【题型】解答题　【知识点】函数　【难度】medium
已知定义域为 $\mathbf{R}$ 的函数 $y = f(x)$ 的解析式为 $f(x) = 4\sin x\cos\left(x + \frac{\pi}{3}\right) + \sqrt{3}$.

(1) 求函数 $y = f(x)$ 的最小正周期；

(2) 已知方程 $f(x) = a$ 在区间 $\left[-\frac{\pi}{4}, \frac{\pi}{6}\right]$ 有两个不同的实数解，求实数 $a$ 的取值范围；

(3) 将函数 $y = f(x)$ 的图象上所有点的横坐标变为原来的 $\frac{2}{3}$，纵坐标不变，再将所得函数图象向右平移 $\frac{\pi}{18}$ 个单位长度，得到函数 $y = g(x)$ 的图象. 函数 $y = h(x)$ 的解析式为 $h(x) = mf(x) - m, \ x \in \mathbf{R}$，若对任意的 $x_1 \in \left[0, \frac{\pi}{3}\right]$，总存在 $x_2 \in \left[\frac{\pi}{6}, \frac{\pi}{3}\right]$，使得 $g(x_1) = h(x_2)$ 成立，求实数 $m$ 的取值范围.
【解答】
【答案】 (1) $\pi$

(2) $[\sqrt{3}, 2)$

(3) $(-\infty, -2] \cup [\sqrt{3} + 1, +\infty)$

【分析】 （1）先利用两角和的正弦、余弦公式和二倍角公式化简 $f(x)$，再根据正弦函数的周期公式求解即可；

（2）根据（1）中解析式画出大致图象，根据图象求解即可；

（3）利用函数的平移变换求出 $g(x)$，按 $m$ 的正负分情况讨论 $h(x)$ 的取值范围，结合题意利用集合的包含关系列式求解即可.

【详解】 （1）由题意可得 $f(x) = 4\sin x\cos\left(x + \frac{\pi}{3}\right) + \sqrt{3}$

$= 4\sin x\left(\cos x\cos\frac{\pi}{3} - \sin x\sin\frac{\pi}{3}\right) + \sqrt{3} = 2\sin x\cos x - 2\sqrt{3}\sin^2 x + \sqrt{3}$

$= \sin 2x + \sqrt{3}\cos 2x = 2\sin\left(2x + \frac{\pi}{3}\right)$，

所以 $T = \frac{2\pi}{2} = \pi$.

（2）由（1）可知，当 $x \in \left[-\frac{\pi}{4}, \frac{\pi}{6}\right]$ 时，$2x + \frac{\pi}{3} \in \left[-\frac{\pi}{6}, \frac{2\pi}{3}\right]$，

方程 $f(x) = a$ 有两个不同的解，由正弦函数的图象可知 $a \in [\sqrt{3}, 2)$.

（3）将函数 $y = f(x)$ 的图象上所有点的横坐标变为原来的 $\frac{2}{3}$，

可得 $y = 2\sin\left(\frac{3}{2} \cdot 2x + \frac{\pi}{3}\right) = 2\sin\left(3x + \frac{\pi}{3}\right)$，

纵坐标不变，再将所得函数图象向右平移 $\frac{\pi}{18}$ 个单位长度，
可得 $y = 2\sin\left[3\left(x - \frac{\pi}{18}\right) + \frac{\pi}{3}\right] = 2\sin\left(3x + \frac{\pi}{6}\right)$，即 $g(x) = 2\sin\left(3x + \frac{\pi}{6}\right)$，

当 $x_1 \in \left[0, \frac{\pi}{3}\right]$ 时，$3x_1 + \frac{\pi}{6} \in \left[\frac{\pi}{6}, \frac{7\pi}{6}\right]$，则 $g(x_1) \in [-1, 2]$，

当 $x_2 \in \left[\frac{\pi}{6}, \frac{\pi}{3}\right]$ 时，$2x_2 + \frac{\pi}{3} \in \left[\frac{2\pi}{3}, \pi\right]$，则 $f(x_2) \in [0, \sqrt{3}]$，

因为 $h(x) = mf(x) - m = m[f(x) - 1]$

{\textcircled{\raisebox{-0.2ex}{1}}} 当 $m > 0$ 时，$h(x) \in [-m, m(\sqrt{3} - 1)]$，

由题意可得 $[-1, 2] \subseteq [-m, m(\sqrt{3} - 1)]$，

则 $\begin{cases} -1 \ge -m \\ 2 \le m(\sqrt{3} - 1) \end{cases}$，解得 $\begin{cases} m \ge 1 \\ m \ge \sqrt{3} + 1 \end{cases}$，所以 $m \in [\sqrt{3} + 1, +\infty)$；

{\textcircled{\raisebox{-0.2ex}{2}}} 当 $m < 0$ 时，$h(x) \in [m(\sqrt{3} - 1), -m]$，

由题意可得 $[-1, 2] \subseteq [m(\sqrt{3} - 1), -m]$，

则 $\begin{cases} -1 \ge m(\sqrt{3} - 1) \\ 2 \le -m \end{cases}$，解得 $\begin{cases} m \le -\frac{\sqrt{3} + 1}{2} \\ m \le -2 \end{cases}$，所以 $m \in (-\infty, -2]$；

综上所述，$m \in (-\infty, -2] \cup [\sqrt{3} + 1, +\infty)$.
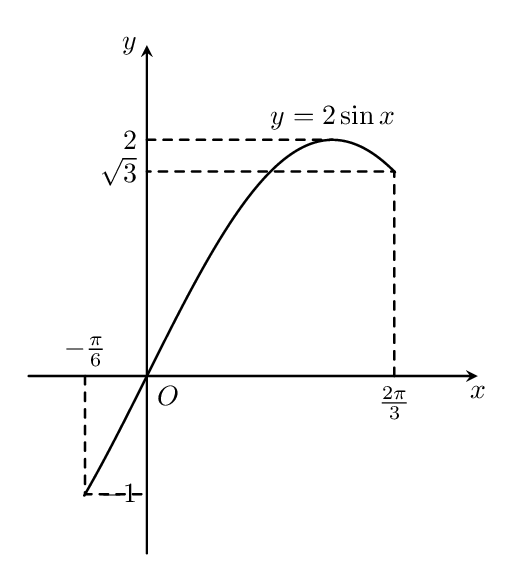